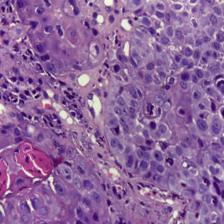
Diagnosis: OSCC